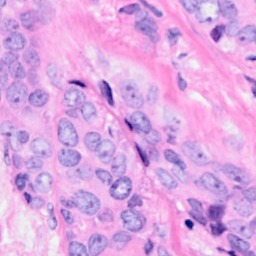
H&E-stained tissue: Breast